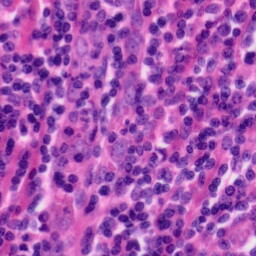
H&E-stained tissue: Tonsil